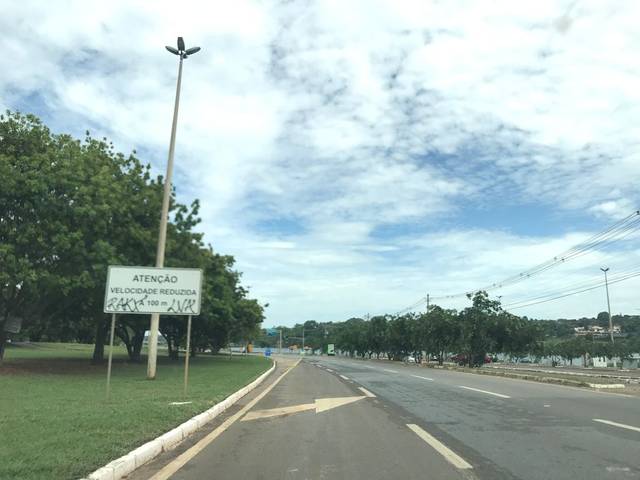
Region: Brazil
Coordinates: -15.735, -47.885